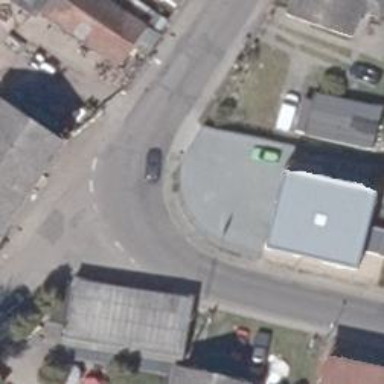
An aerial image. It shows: Secondary road with asphalt surface.